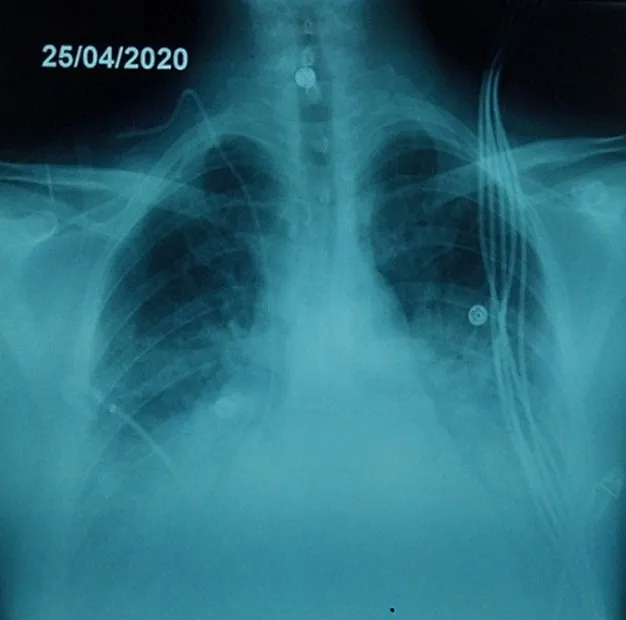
bedside chest radiograph; performed on day 1 showing cardiomegaly, pulmonary edema and small bilateral pulmonary effusions.
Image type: radiology (x_ray)